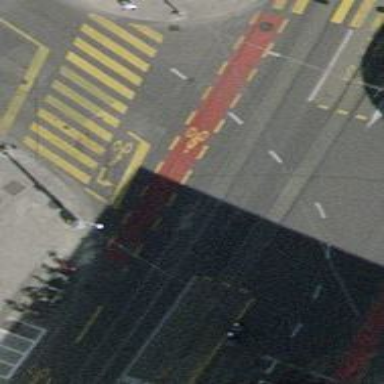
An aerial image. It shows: Road with traffic signals.